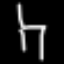
Label: chair